Question: I need a loop for R Studio that will create a couple distributions for variables 't1','t2', and 't_all' that have the same ID number. The data is all listed in one table. Example data from csv file.
df:
'''
ID Date EPOCH t1 t2 t_all
000111 011713 1 32 NA 32
000111 011513 5 33 NA 33
000111 010813 4 32 30 32
000111 010113 1 31 NA 31
000111 012113 2 29 NA 29
000111 010313 3 NA 34 34
000112 010313 2 28 NA 28
000112 010313 2 38 NA 38
000112 012913 3 51 NA 51
000112 011513 5 161 NA 161
000112 012213 5 32 NA 32
000112 011113 4 33 NA 33
000121 011113 1 31 NA 31
000121 011713 3 30 NA 30
000121 011513 5 32 NA 32
000121 010813 4 NA 30 30
000121 010113 2 28 34 31
000121 010513 3 28 NA 28
000121 010313 1 32 NA 32
000134 010513 5 30 30 30
000134 011113 4 28 NA 28
000134 011713 1 NA 31 31
000134 011513 3 NA 36 36
000134 010813 2 33 29 31
000134 010113 1 30 33 31
000134 010513 1 37 NA 37
'''
So the loop needs to be able to search to find all data rows with the same ID then plot them separately as a histogram, pdf, and cdf.
Final output should be:
'''
Graph 1 : ID000111 Histogram
Graph 2 : ID000111 PDF
Graph 3 : ID000111 CDF
Graph 4 : ID000112 Histogram
Graph 5 : ID000112 PDF
etc.
'''
or all the histograms first then all the pdf but everything needs to be separate.
Example Ecdf

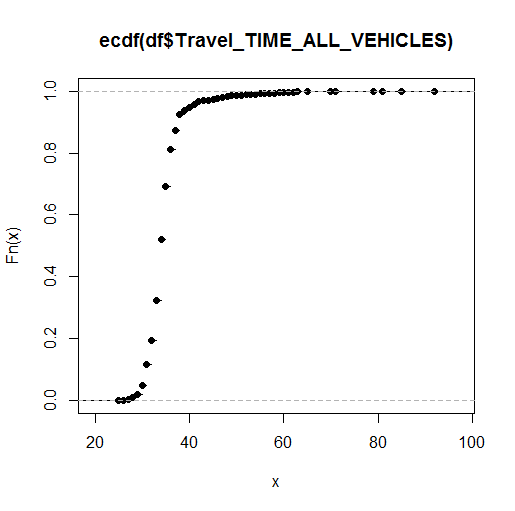
Answer: Treat the ID numbers as factors and use a for-loop to plot graphs for each factor
'''
dfunique<-unique(df$ID)
fac<-as.factor(dfunique$x)
for (f in fac) {
temp<-subset(df,ID==f)
if (nrow(temp)==0)next
name<-paste(paste(f, "hist", sep="-"),"png", sep=".")
png(name)
#my hist code
hist(temp$t_all,breaks=100,freq=FALSE)
dev.off()
#do similar for pdf, cdf
name<-paste(paste(f, "pdf", sep="-"),"png", sep=".")
png(name)
#my pdf code
plot(density(temp$t_all))
dev.off()
name<-paste(paste(f, "cdf", sep="-"),"png", sep=".")
png(name)
#my ecdf code
plot(ecdf(temp$t_all))
dev.off()
}
'''